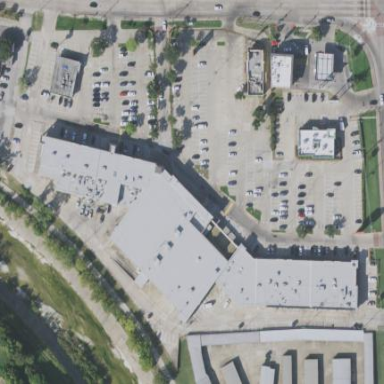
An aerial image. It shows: Retail area.